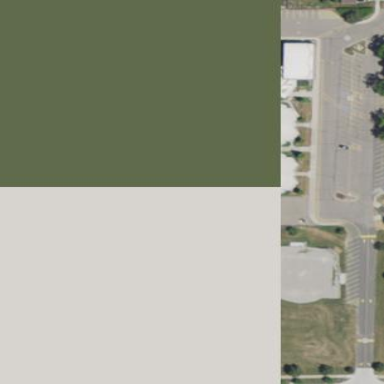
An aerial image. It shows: School.